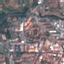
Label: Residential